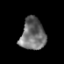
Tissue: prostate
Cell type: Epithelial cells
Senescence score: 0.3147
Nuclear area (px): 769
Mean DAPI intensity: 110.973